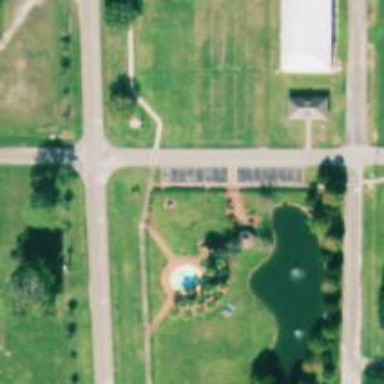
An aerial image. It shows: Water park.